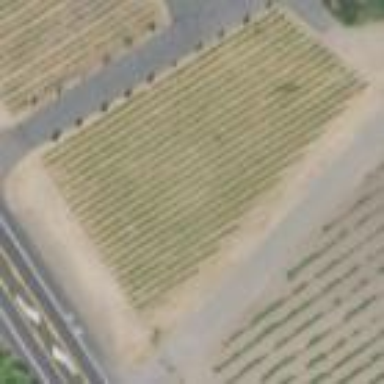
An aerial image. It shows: Vineyard growing wine grapes.